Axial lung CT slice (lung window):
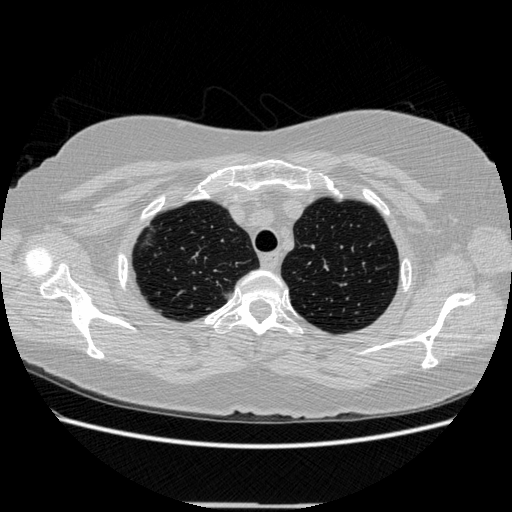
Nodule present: no